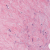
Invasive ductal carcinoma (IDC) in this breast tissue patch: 0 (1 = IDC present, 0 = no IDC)